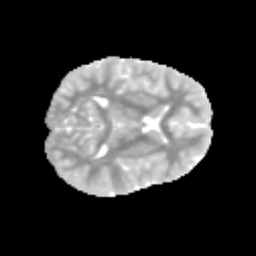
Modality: MD
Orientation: axial
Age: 9
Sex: male
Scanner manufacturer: siemens
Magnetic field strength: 3 T
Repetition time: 3.8 s
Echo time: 0.07 s